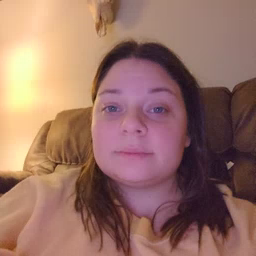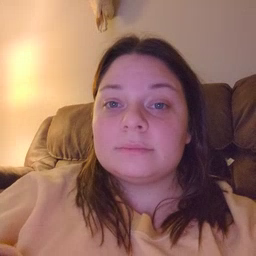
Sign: please